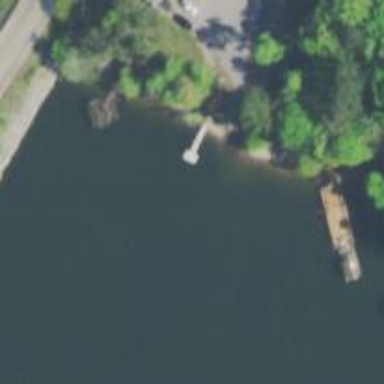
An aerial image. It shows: Slipway on leisure land.